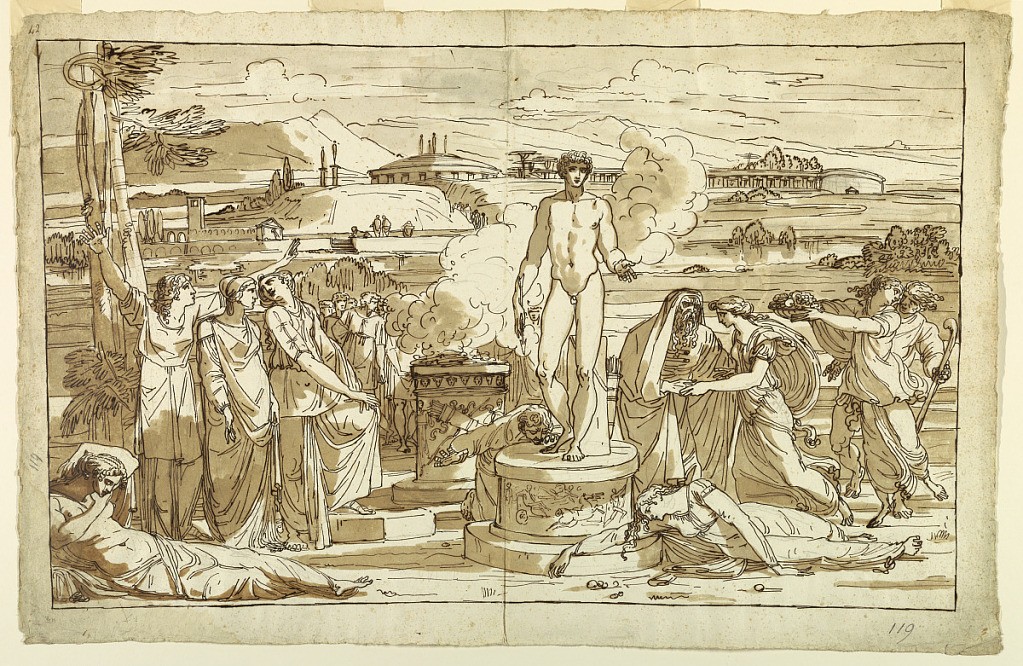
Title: The Worship of Amor Vincitor
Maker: Felice Giani, Italian, 1758–1823
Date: ca. 1820
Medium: Pen and black ink, brush and brown wash, graphite on cream laid paper
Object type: Drawing
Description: The statue of Amor Vincitor is shown in the right center. A girl lies at its foot, a young man leans upon the pedestal. Groups of worshippers are at left. An old man guides a girl to the statue and a young couple approaches it, at right. A mountainous landscape with a temple precinct forms the background.